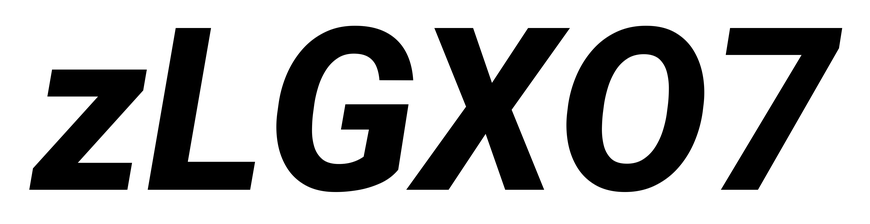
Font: Roboto-Italic_ExtraBold_Italic